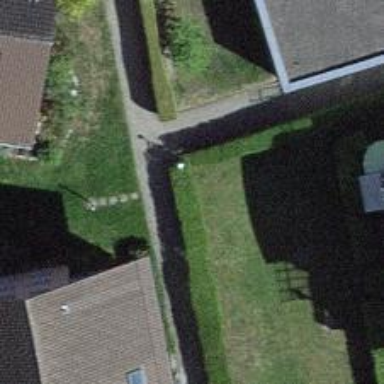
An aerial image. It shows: Group of garages.